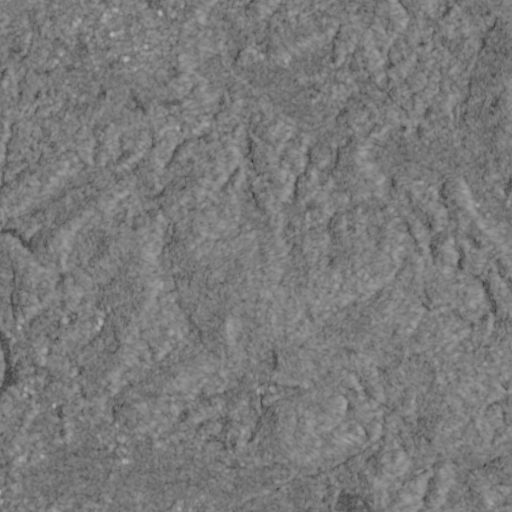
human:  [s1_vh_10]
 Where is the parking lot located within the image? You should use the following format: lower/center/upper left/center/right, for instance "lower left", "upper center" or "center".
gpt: The parking lot is located in the lower left of the image.
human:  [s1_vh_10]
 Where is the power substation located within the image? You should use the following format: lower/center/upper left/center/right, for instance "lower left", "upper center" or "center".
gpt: The power substation is located in the lower left of the image.
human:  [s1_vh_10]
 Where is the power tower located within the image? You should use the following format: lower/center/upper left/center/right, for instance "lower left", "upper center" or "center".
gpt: The power tower is located in the lower left of the image.
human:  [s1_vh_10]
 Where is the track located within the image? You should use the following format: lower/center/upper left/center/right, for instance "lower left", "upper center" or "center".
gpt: There is no track in the image.

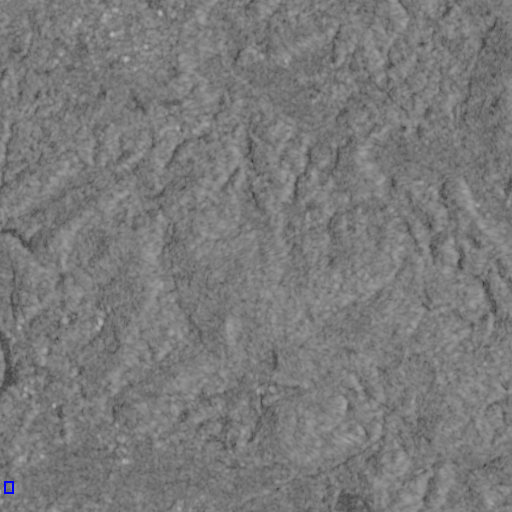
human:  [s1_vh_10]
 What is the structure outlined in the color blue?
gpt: The structure outlined in blue is a parking lot.
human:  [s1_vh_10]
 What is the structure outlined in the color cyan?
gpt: There is no cyan outline.